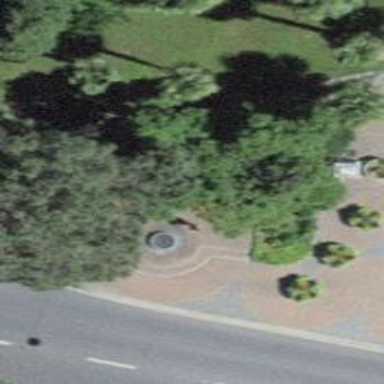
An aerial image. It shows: Beautiful fountain.